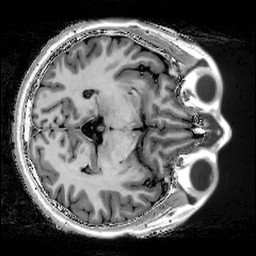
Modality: T1w
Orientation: axial
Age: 56
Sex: male
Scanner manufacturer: siemens
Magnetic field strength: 3 T
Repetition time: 5 s
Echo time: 0.00298 s